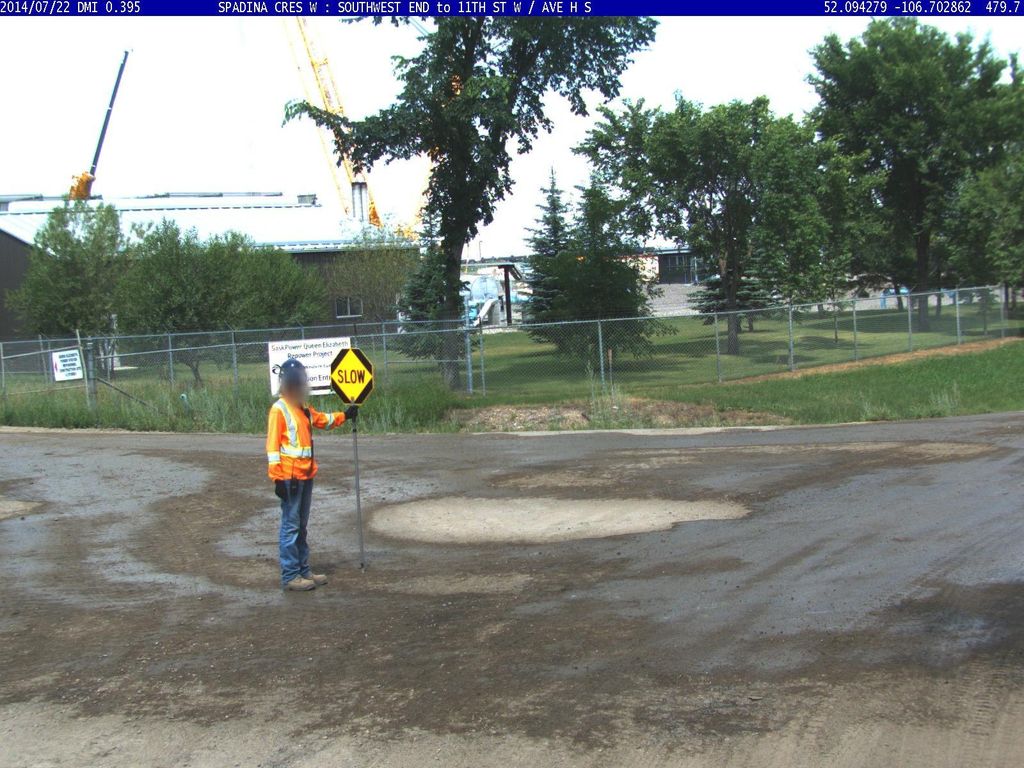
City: saskatoon